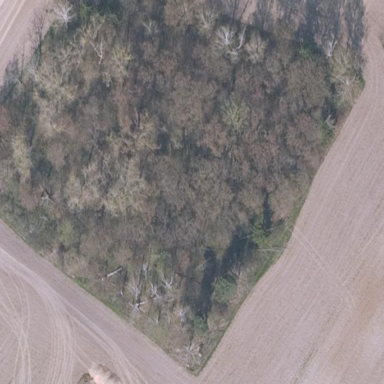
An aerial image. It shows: Beautiful woodland area.